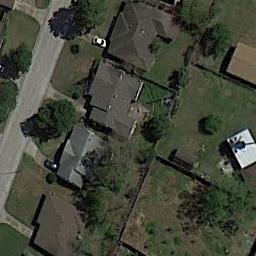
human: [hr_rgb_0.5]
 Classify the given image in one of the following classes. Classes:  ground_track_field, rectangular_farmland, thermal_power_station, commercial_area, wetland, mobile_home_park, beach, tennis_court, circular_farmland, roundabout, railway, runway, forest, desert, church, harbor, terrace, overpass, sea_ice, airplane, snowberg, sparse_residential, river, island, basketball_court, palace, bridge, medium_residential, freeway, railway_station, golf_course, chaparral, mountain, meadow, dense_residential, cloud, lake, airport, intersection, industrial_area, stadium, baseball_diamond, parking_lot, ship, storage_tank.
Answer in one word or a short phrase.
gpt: medium_residential